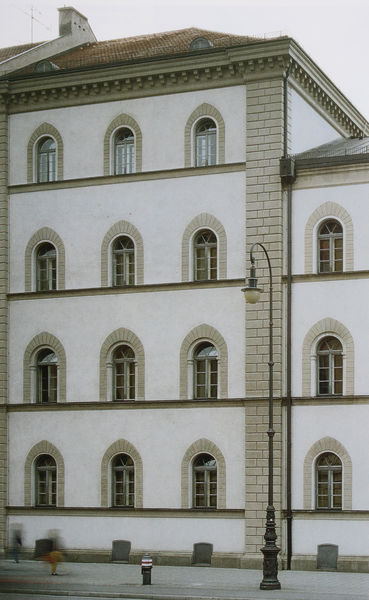
Titel: Ansicht von der Ludwigstraße
Künstler: Friedrich von Gärtner
Standort: München
Institution: Damenstift
Schlagwörter: himmel, weiß, gelb, braun, fenster, grau, lampe, laterne, strasse, dach, gebäude, haus, rot, weg, beige, wand, architektur, stein, steine, klassizismus, front, kamin, schornstein, ecke, bogen, fassade, giebel, mauer, beleuchtung, rundbogen, foto, fotografie, bögen, bürgersteig, fensterkreuz, fensterrahmen, gehsteig, kloster, sprossen, münchen, palazzo, rundfenster, dache, gehweg, fries, rustika, weißß, quader, spitzbogen, straßenlaterne, florenz, historismus, etagen, gaube, regenrohr, stockwerke, einfassung, antenne, bauwerk, amtsgebäude, fensterbögen, freis, hydrant, huas, supraposition, mauer laterne, fansterrahmen